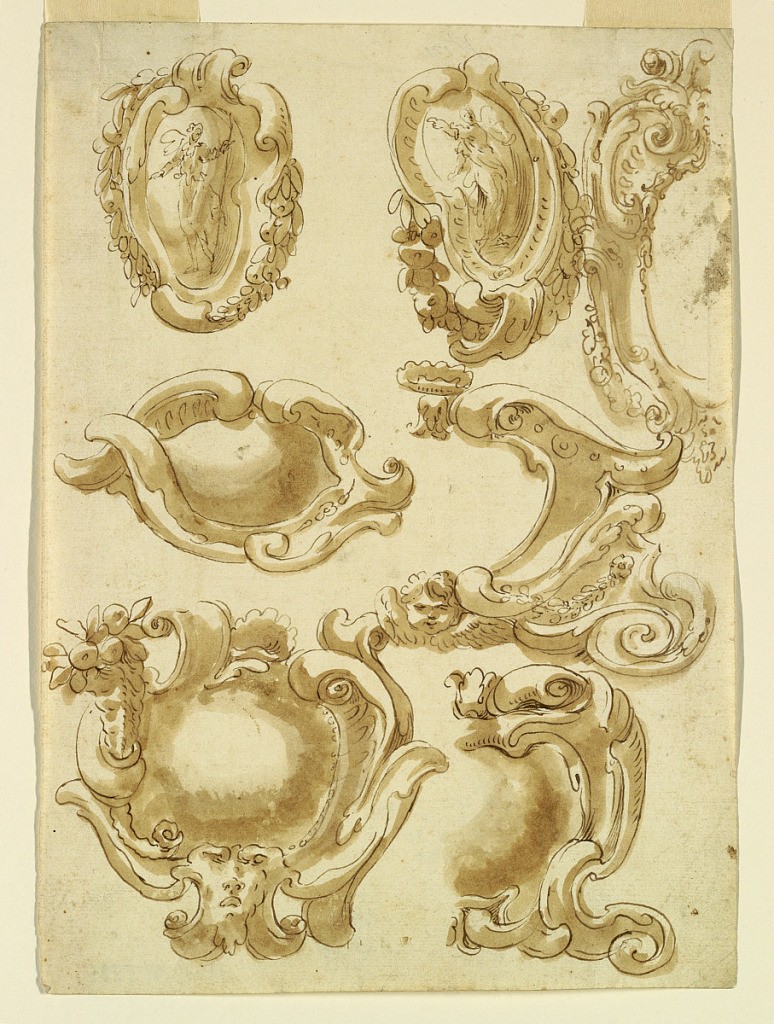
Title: Project for scrollwork escutcheons
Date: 1640-1670
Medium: Pen, ink, brush, bistre.
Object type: Drawing
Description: Left row, top: asymmetrical escutcheons with the figure of a huntress. Center: a left and a right half of a scrollwork framing are joined in one design. Bottom: two united halves as in the center. A mark is in the bottom center; a cornucopia is held by a scroll in the left half.
Right row, top left: an asymmetrical escutcheon with marks in the center on top and at the bottom. Center: a right half is shown with a cherub in the bottom center. Bottom: a right half is shown.